Question: I'm attempting to produce this form with Bootstrap 3:

I'm having trouble making First Name and Last Name inline AND making them together take up the same width as the other fields. Currently I have the following
'''
<form role="form" class="form-horizontal">
<h4>Administrator</h4>
<div class="form-group">
<div class="col-sm-6 col-md-6">
<input type="text" class="form-control" placeholder="First Name" />
</div>
</div>
<div class="form-group">
<div class="col-sm-6 col-md-6">
<input type="text" class="form-control" placeholder="Last Name" />
</div>
</div>
<div class="form-group">
<div class="col-sm-6 col-md-6">
<input type="text" class="form-control"placeholder="Email Address" />
</div>
</div>
<button type="submit" class="btn btn-primary">Save</button>
<button type="button" class="btn btn-default">Cancel</button>
</form>
'''
which outputs a simple form with no inlining. Any ideas how to adjust this to look like in the picture? Here is a jsfiddle: <URL>
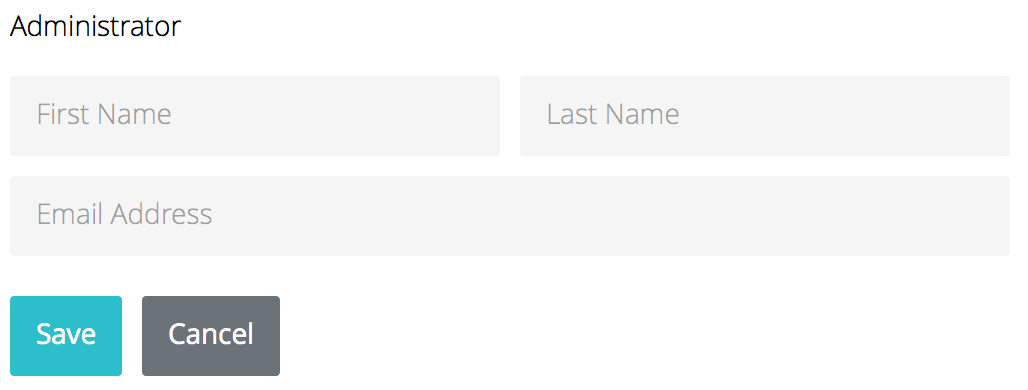
Answer: Here's a <URL>. Use class 'row' on the 'form-group' you'd like to inline:
Administrator
'''
<div class="form-group">
<div class="col-md-12">
<div class="form-group row">
<div class="col-md-6">
<input type="text" class="form-control" placeholder="First Name" />
</div>
<div class="col-md-6">
<input type="text" class="form-control" placeholder="Last Name" />
</div>
</div>
</div>
</div>
<div class="form-group">
<div class="col-md-12">
<input type="text" class="form-control"placeholder="Email Address" />
</div>
</div>
<button type="submit" class="btn btn-primary">Save</button>
<button type="button" class="btn btn-default">Cancel</button>
'''